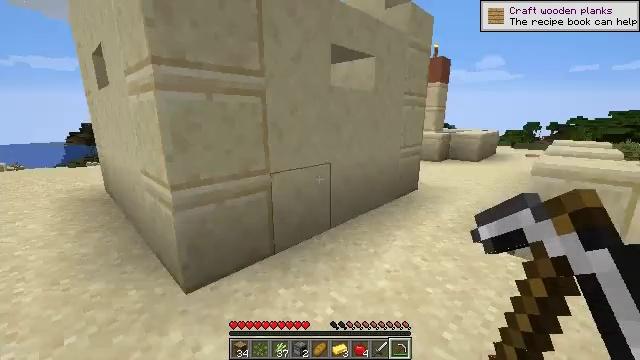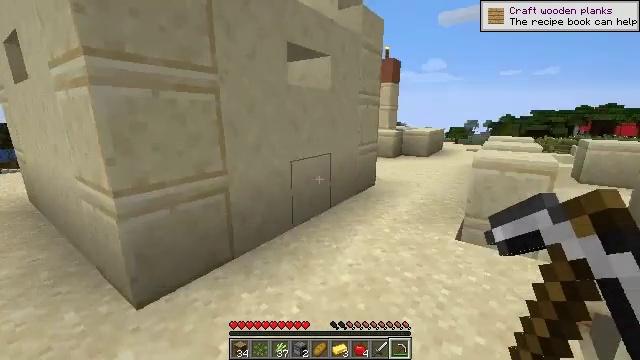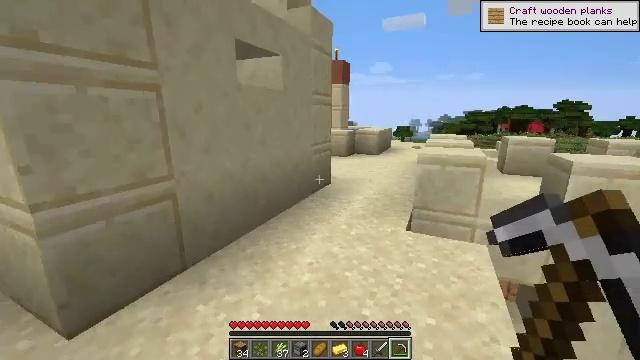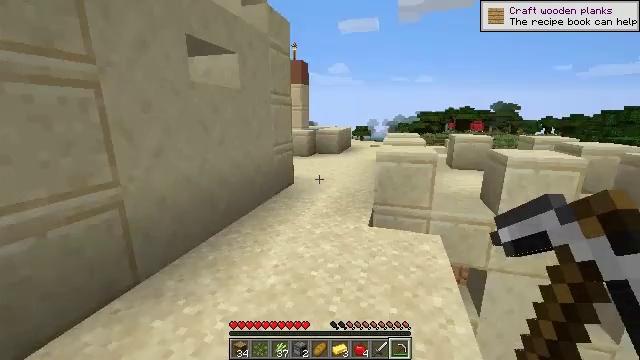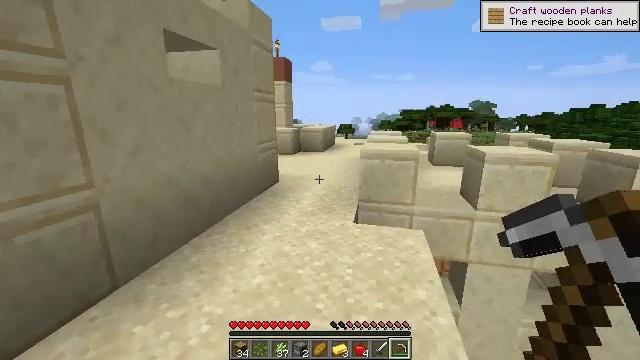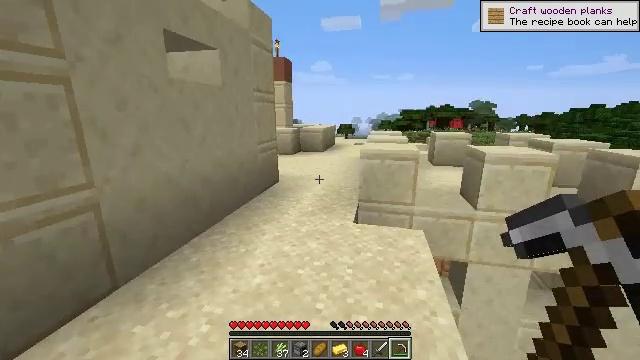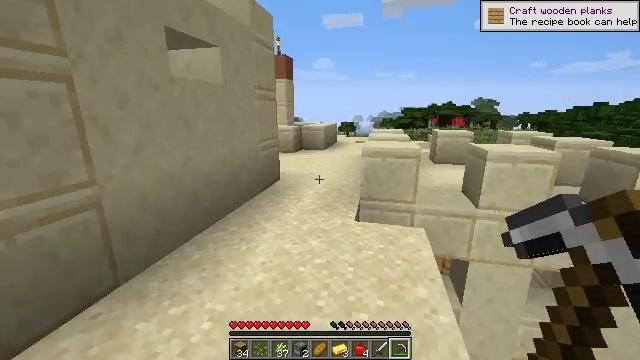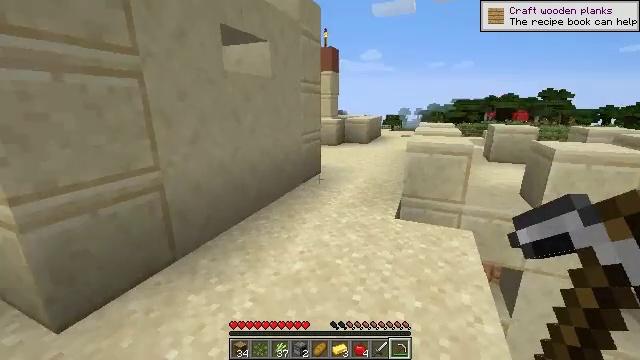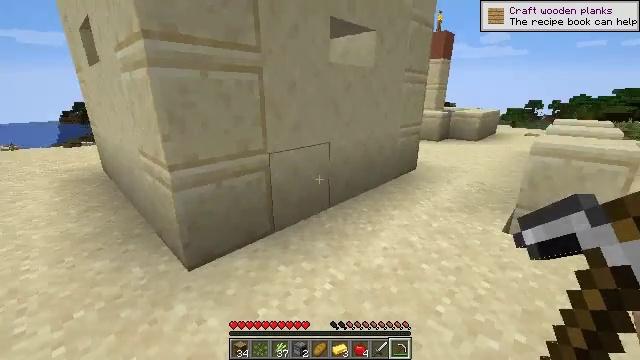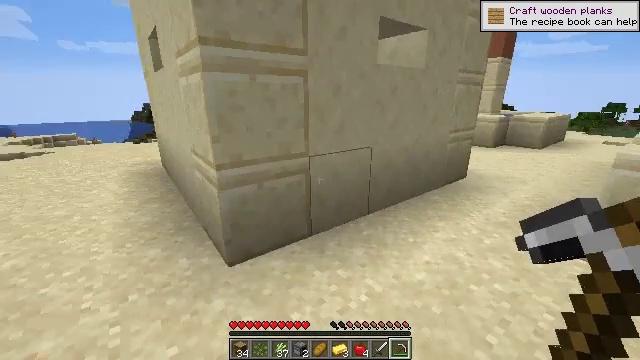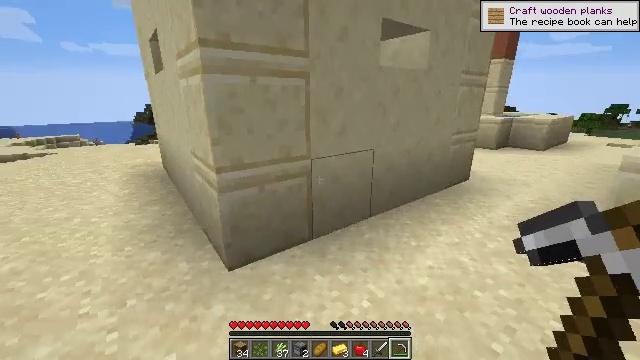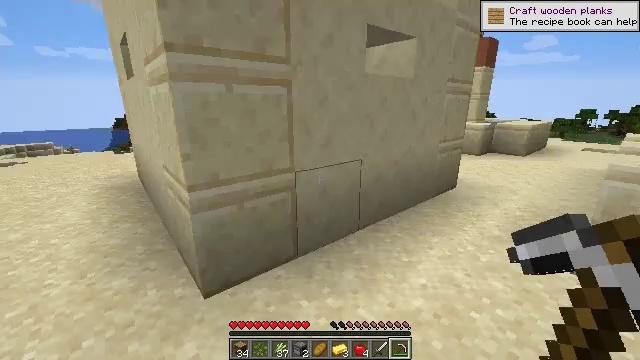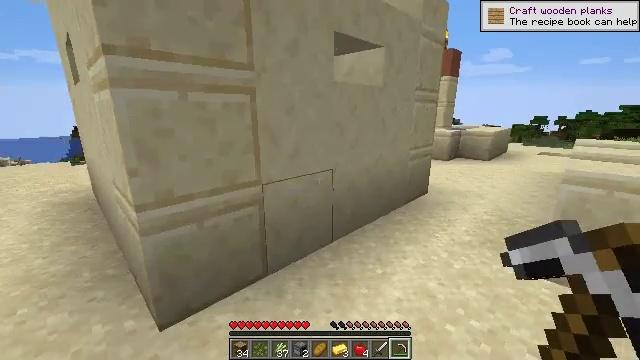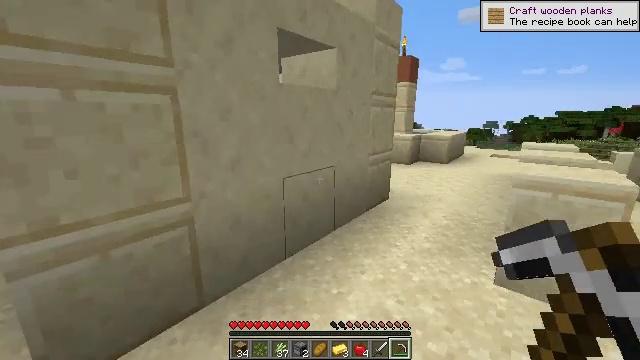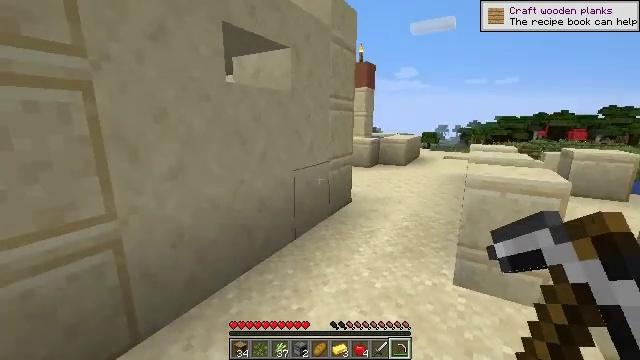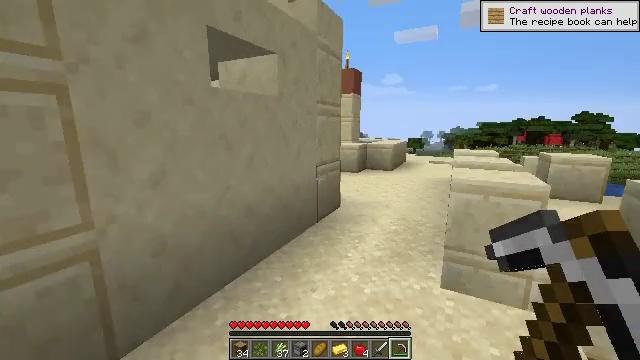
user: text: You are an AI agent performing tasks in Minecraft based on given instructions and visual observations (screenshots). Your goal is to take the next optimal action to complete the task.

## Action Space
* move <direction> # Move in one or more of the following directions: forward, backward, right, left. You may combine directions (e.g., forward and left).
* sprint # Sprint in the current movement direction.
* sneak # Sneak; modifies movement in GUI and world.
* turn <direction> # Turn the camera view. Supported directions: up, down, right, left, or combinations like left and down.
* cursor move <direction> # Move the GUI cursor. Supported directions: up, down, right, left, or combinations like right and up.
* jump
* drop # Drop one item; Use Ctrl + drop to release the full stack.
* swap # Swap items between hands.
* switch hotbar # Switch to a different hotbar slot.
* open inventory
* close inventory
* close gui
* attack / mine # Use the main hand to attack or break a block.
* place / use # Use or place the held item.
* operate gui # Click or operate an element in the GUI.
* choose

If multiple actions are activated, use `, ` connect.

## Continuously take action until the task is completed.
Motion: motion action
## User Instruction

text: Gather the green bed.
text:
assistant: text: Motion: turn right
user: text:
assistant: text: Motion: turn right
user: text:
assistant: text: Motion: turn right
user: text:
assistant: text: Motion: turn right
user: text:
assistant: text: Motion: no_op
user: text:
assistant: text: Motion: no_op
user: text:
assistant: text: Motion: turn left and down
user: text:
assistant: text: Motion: turn left and down
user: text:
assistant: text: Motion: move forward, turn left
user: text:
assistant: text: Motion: move forward
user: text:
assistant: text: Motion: move forward and move right, turn right and up
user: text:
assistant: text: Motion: move forward and move right, turn right and up
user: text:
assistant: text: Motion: move forward and move right, turn right
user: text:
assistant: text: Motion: move forward, turn right
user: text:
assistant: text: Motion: move forward, turn right and up
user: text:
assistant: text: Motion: move forward, turn right
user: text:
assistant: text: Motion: move forward
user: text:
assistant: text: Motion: move forward
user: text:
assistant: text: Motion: move forward, sprint
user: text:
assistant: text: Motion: move forward, sprint
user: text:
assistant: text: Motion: move forward, sprint
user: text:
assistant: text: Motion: move forward, sprint
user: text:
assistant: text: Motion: move forward
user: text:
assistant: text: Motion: move forward and move right
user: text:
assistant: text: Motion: move forward and move right
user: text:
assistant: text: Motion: move forward and move right
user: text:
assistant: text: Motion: move forward and move right
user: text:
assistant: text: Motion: move forward and move right
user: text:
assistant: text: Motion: move forward and move right, turn left
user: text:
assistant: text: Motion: move forward and move right, turn left